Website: bh-photo
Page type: address-validator
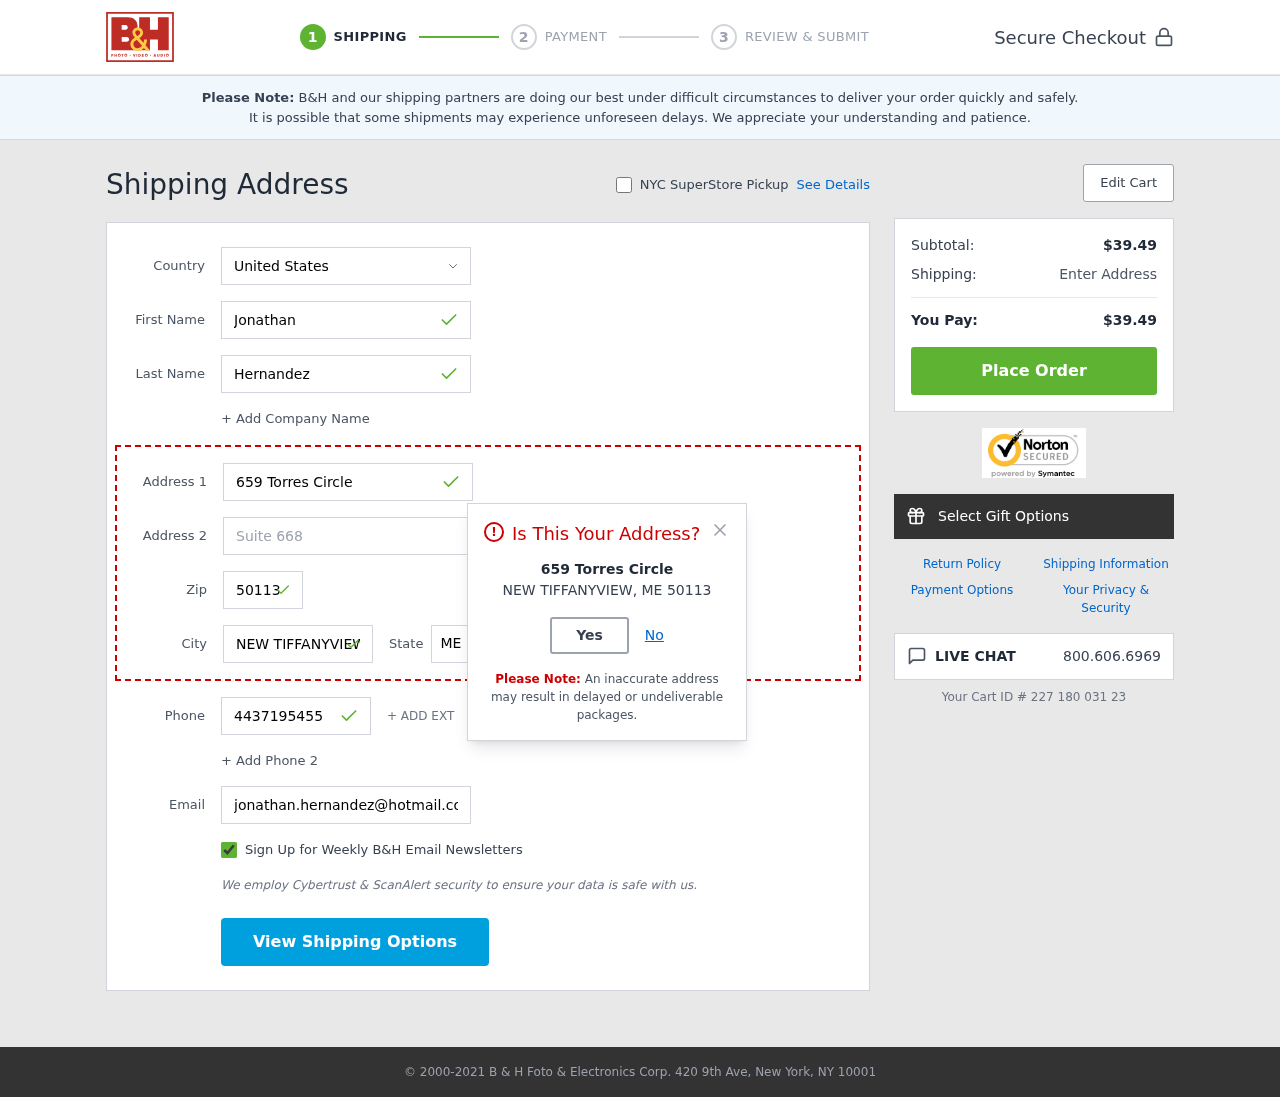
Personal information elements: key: PII_CITY
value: New Tiffanyview
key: PII_COUNTRY
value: United States
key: PII_EMAIL
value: jonathan.hernandez@hotmail.com
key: PII_FIRSTNAME
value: Jonathan
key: PII_LASTNAME
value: Hernandez
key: PII_PHONE
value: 4437195455
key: PII_POSTCODE
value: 50113
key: PII_STATE_ABBR
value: ME
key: PII_STREET
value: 659 Torres Circle
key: PII_STREET2
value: Suite 668
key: PII_CITY_MODAL
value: NEW TIFFANYVIEW
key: PII_POSTCODE_FULL
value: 50113
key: PII_POSTCODE_NUMERIC
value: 50113
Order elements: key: ORDER_SUBTOTAL
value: $39.49
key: ORDER_TOTAL
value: $39.49
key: ORDER_ID
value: Your Cart ID # 227 180 031 23